Question: What is the WI score?
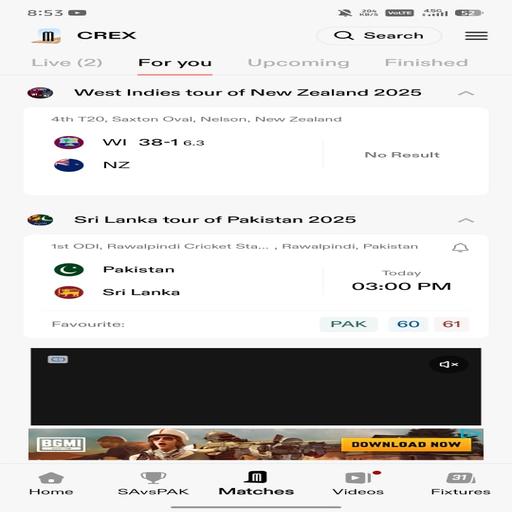
Answer: 38 for 1